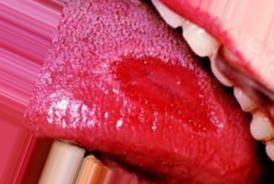
Condition: Mouth Ulcer